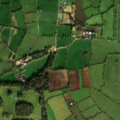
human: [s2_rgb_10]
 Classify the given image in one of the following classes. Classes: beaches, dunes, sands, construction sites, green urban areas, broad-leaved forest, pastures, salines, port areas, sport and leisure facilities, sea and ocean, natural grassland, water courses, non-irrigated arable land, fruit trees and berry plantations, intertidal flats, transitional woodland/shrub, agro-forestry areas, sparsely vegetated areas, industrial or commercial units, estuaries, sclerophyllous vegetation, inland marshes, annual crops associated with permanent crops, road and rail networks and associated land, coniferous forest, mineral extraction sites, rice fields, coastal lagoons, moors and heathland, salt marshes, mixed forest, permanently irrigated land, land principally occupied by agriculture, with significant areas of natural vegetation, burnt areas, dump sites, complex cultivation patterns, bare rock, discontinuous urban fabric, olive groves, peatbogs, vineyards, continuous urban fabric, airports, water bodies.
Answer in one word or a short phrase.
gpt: pastures